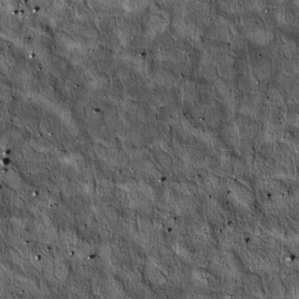
Label: non_frost